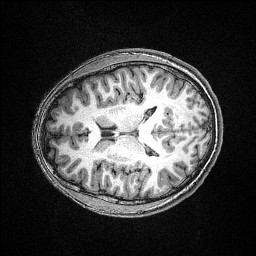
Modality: T1w
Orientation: axial
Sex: male
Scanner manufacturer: siemens
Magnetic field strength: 3 T
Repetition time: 2.3 s
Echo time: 0.00336 s